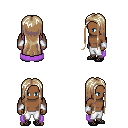
a pixel art fantasy rpg character, male body template, human, dark skin, lavender cape, white pants, white blonde extra-long hairstyle, white cloth bracers, ghillies, four views (front, back, left, right), 2x2 character sprite sheet, small pixel art, hard edges, no anti-aliasing